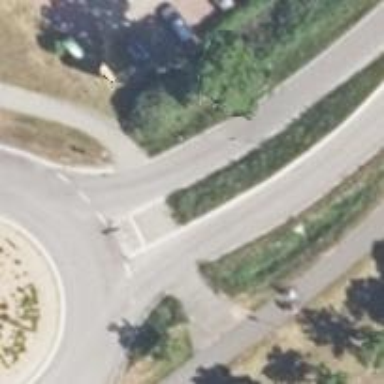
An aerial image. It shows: Unmarked crossing with pedestrian island.